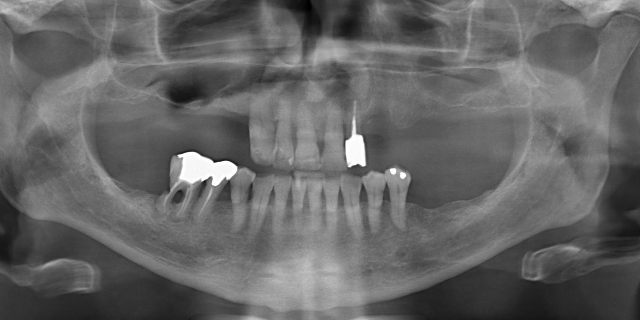
adult